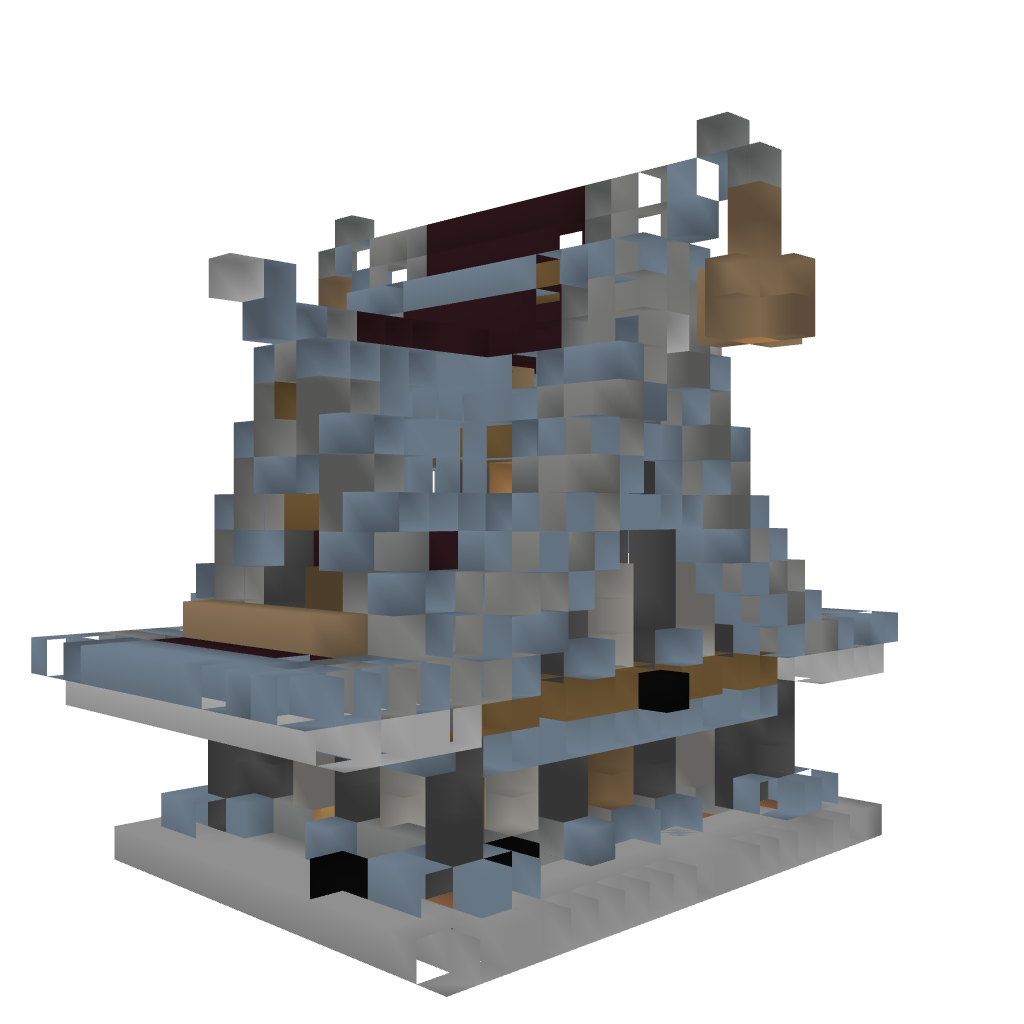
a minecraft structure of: EuroAsian Style home